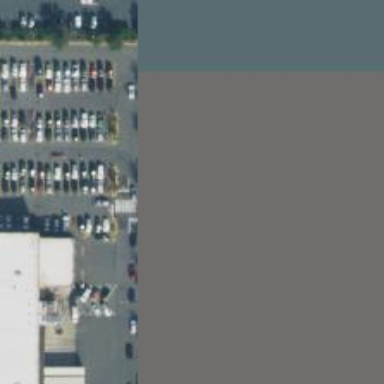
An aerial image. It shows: Trolley bay.